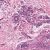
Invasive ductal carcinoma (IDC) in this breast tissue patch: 0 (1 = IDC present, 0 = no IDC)